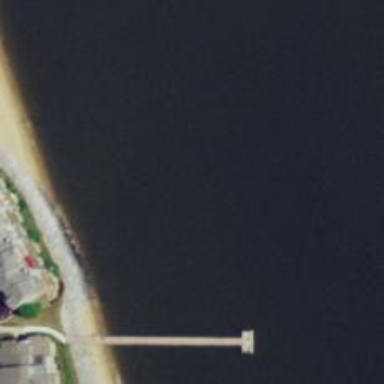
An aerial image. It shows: Dock located along the waterway.